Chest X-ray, AP view. Patient: 41 years old, sex M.
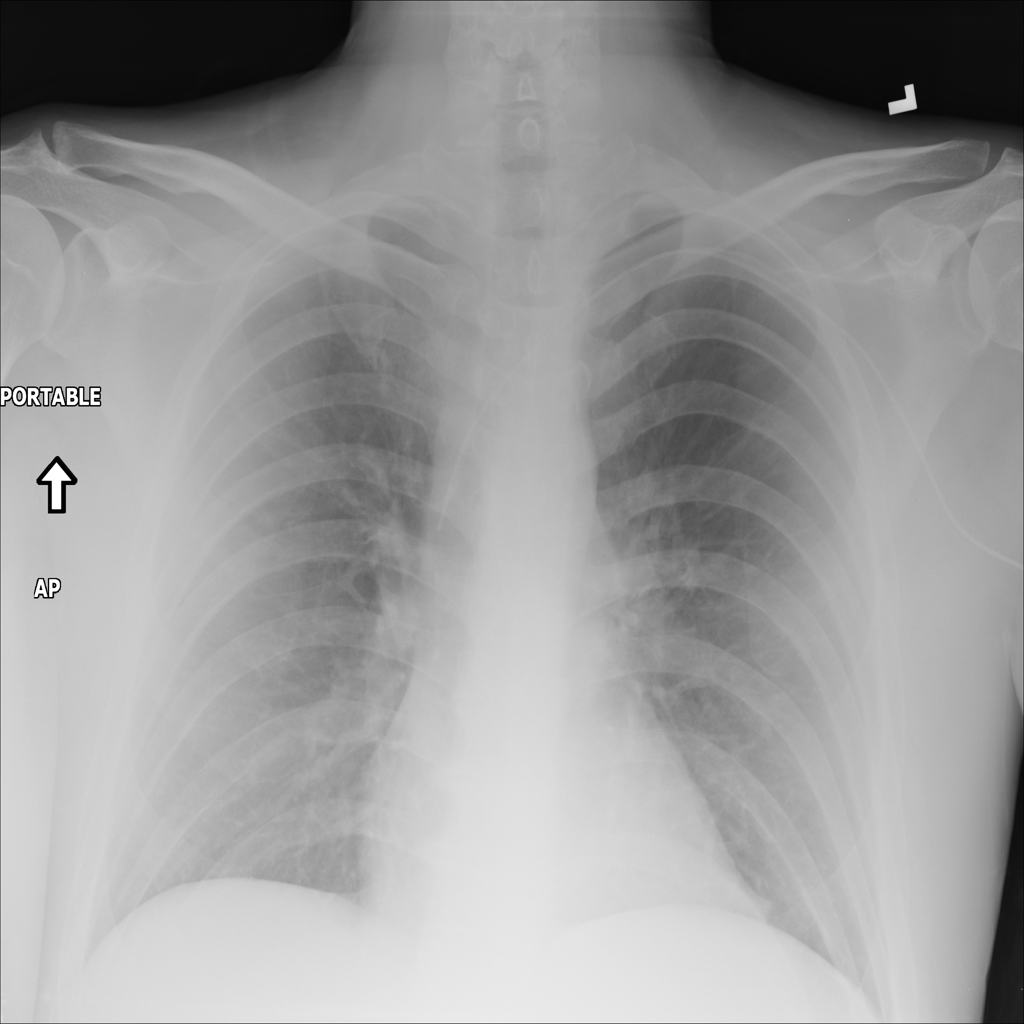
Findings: No Finding